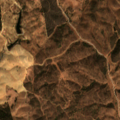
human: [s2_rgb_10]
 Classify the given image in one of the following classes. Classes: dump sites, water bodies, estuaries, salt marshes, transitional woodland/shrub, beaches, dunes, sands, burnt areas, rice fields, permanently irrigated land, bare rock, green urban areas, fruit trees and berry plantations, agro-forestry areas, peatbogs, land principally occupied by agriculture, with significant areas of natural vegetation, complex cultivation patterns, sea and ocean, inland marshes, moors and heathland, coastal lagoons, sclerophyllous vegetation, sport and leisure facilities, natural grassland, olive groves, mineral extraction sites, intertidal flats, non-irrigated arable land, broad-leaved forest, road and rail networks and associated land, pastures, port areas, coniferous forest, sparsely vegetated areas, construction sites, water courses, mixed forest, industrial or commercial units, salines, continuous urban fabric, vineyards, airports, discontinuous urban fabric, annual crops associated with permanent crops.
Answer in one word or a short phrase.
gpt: non-irrigated arable land, agro-forestry areas, broad-leaved forest, transitional woodland/shrub